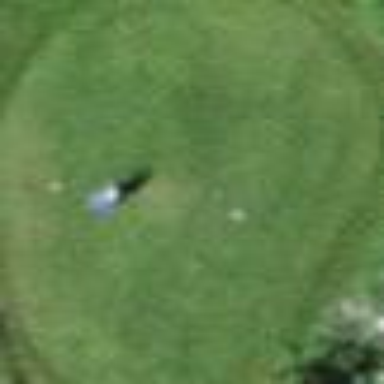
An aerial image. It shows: Golf tee.